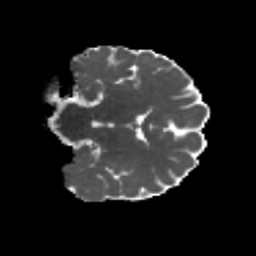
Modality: MD
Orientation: coronal
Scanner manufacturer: siemens
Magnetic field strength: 3 T
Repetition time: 4.16 s
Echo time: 0.0806 s